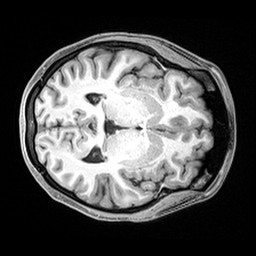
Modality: T1w
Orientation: axial
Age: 34
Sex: female
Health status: healthy
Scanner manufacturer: siemens
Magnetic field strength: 3 T
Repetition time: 2.4 s
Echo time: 0.00217 s